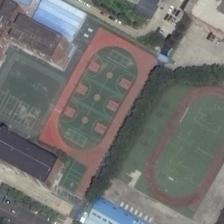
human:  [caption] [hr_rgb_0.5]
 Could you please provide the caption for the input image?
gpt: two playgrounds are surrounded by some green trees and several buildings .

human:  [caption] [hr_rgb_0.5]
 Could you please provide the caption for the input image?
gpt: several buildings and some green trees are around two playgrounds .

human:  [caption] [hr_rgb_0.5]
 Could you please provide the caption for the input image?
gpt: the large area surrounded by a brown building and lush plants is near the toad .

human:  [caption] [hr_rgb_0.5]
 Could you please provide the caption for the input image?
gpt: two playgrounds are semisurrounded by buildings and trees .

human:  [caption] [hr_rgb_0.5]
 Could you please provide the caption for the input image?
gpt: two playgrounds are semisurrounded by buildings and trees .